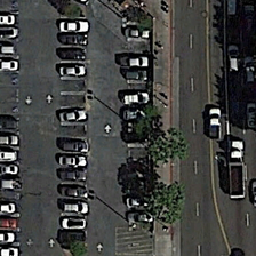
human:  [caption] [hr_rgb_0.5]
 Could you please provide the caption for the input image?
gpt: The car is in the parking lot

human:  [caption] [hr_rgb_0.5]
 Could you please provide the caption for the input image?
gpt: The cars in the parking lot are in good order.

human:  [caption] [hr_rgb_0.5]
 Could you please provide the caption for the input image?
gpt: Parking cars are properly arranged.

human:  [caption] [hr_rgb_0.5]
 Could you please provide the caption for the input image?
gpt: The cars in the parking lot are arranged neatly.

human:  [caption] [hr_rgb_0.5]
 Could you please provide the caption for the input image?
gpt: The cars in the parking lot are organized in an orderly manner.